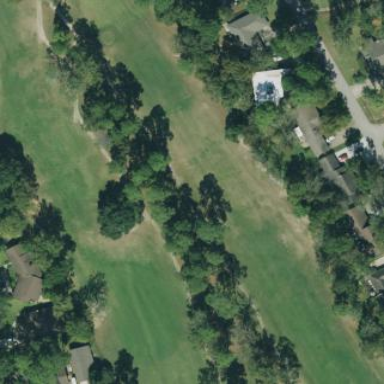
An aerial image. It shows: Rough area on grassy golf course.